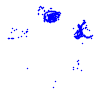
Particle: pion